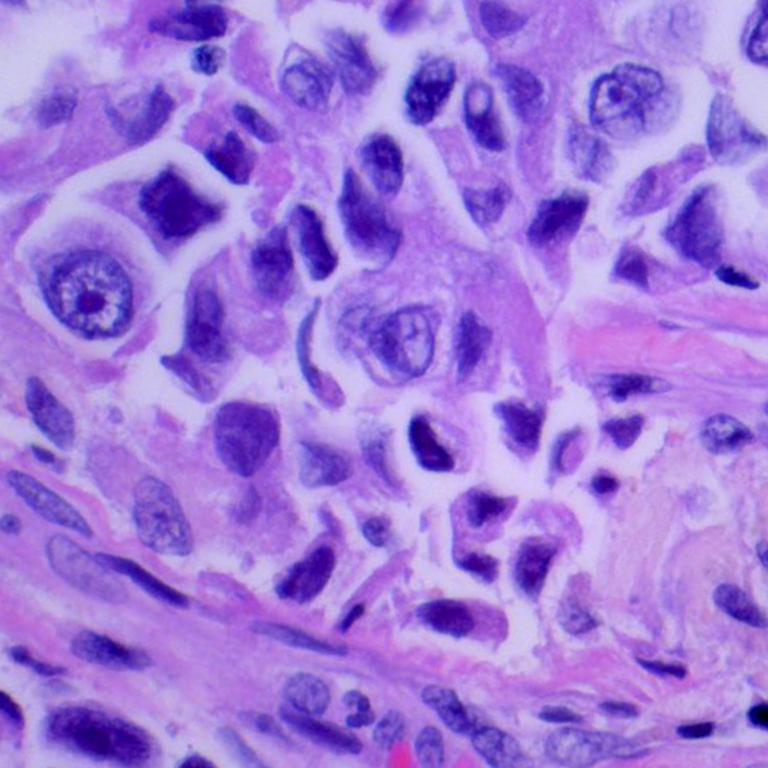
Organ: lung
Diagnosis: adenocarcinomas